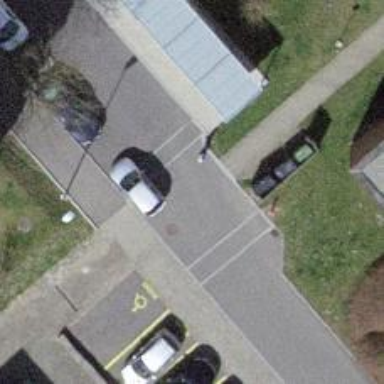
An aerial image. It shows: Footway made of paving stones.